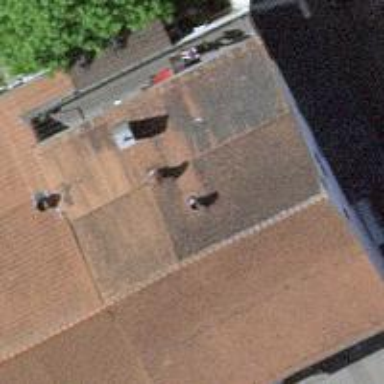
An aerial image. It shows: Restaurant building.